Question: I've written a code to get a news RSS feed for a specific university and I want to add a new feature for my application which is getting a notification if a new item added to the xml file ... if there is a new news:

can any one help me by giving me a sample code or project for something like this or any link for an article or tutorial ?
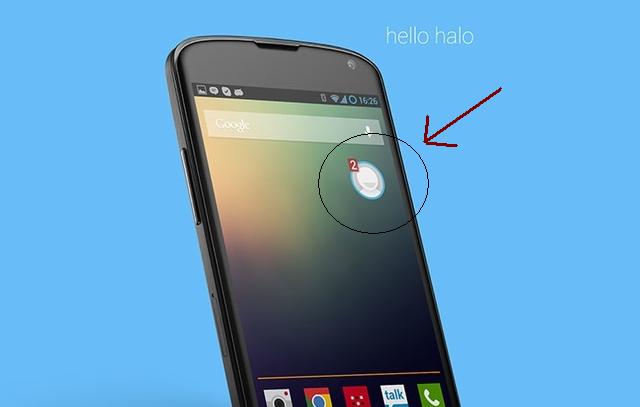
Answer: 'live tile windows phone' entered in your prefered search engine provides this:
<URL>
:)